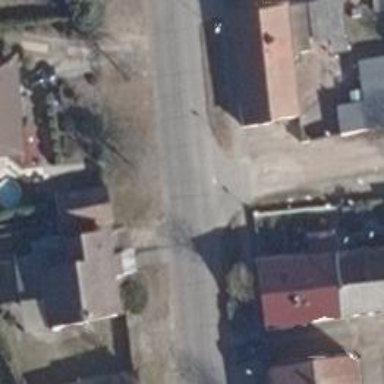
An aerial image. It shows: Residential road with asphalt surface. There are sidewalks on both sides of the road.